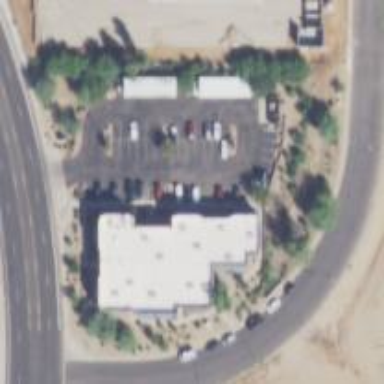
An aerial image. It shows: Healthcare clinic.